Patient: sex F, age 57
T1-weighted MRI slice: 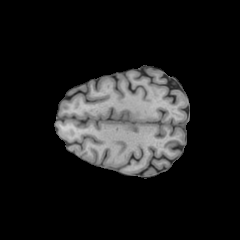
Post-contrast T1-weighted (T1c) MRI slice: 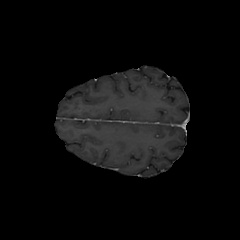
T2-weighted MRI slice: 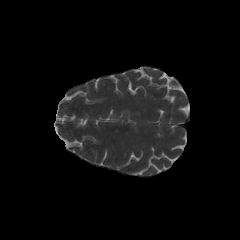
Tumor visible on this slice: no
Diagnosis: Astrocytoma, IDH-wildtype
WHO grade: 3